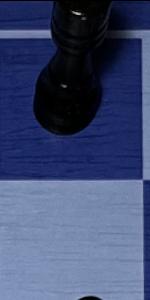
Label: Empty